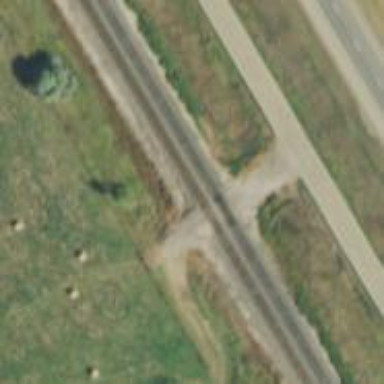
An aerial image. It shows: Level crossing along the railway.